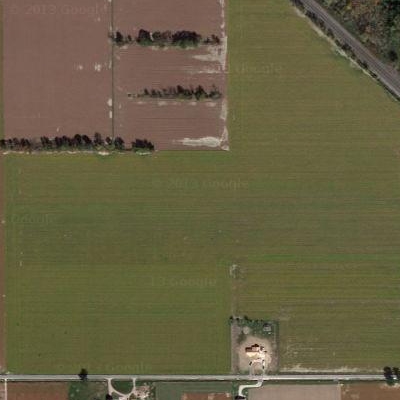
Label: bField